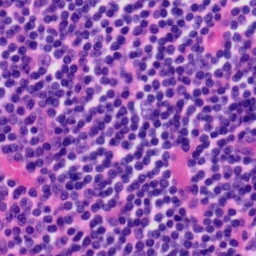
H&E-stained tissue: Tonsil